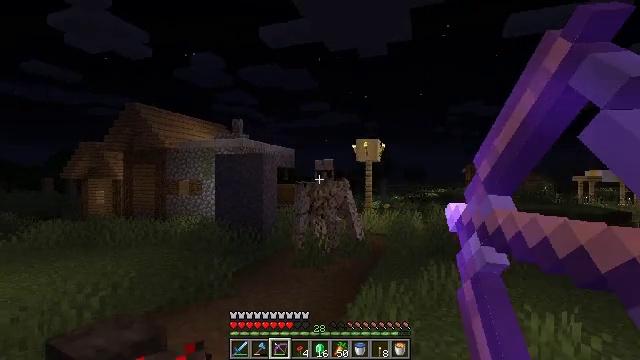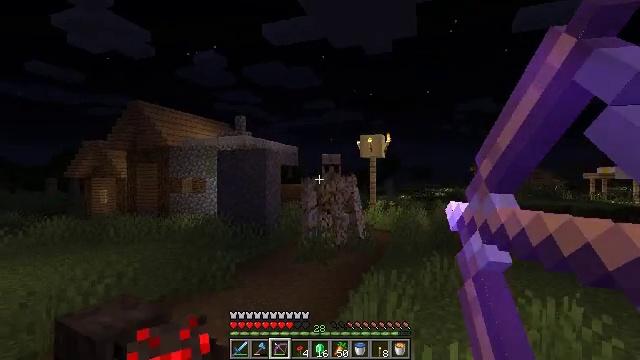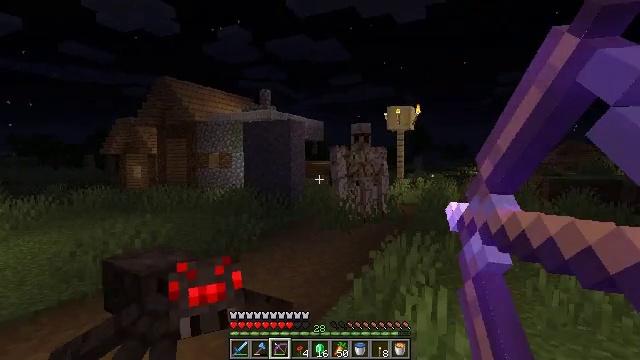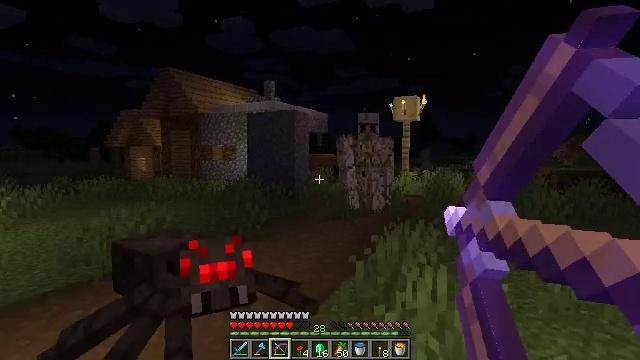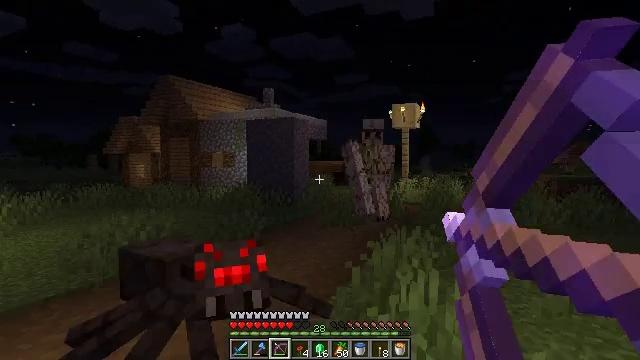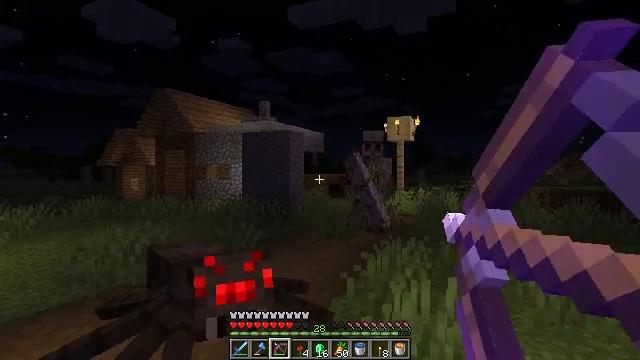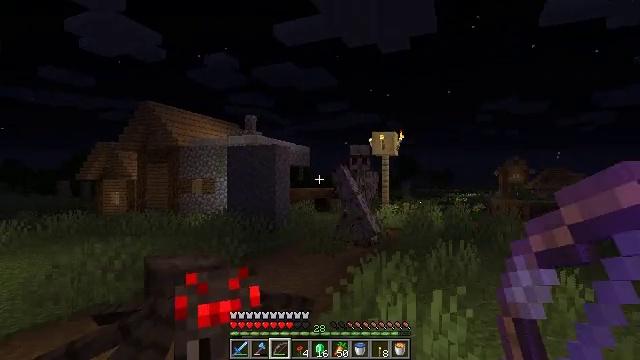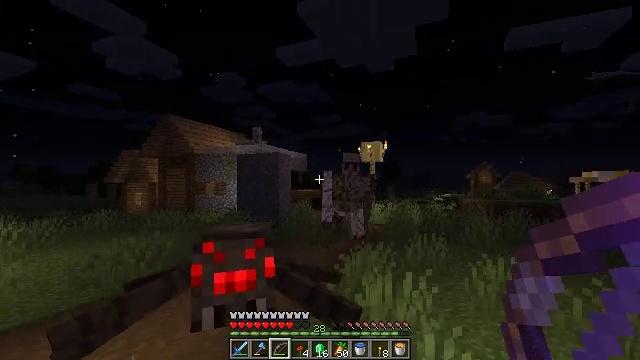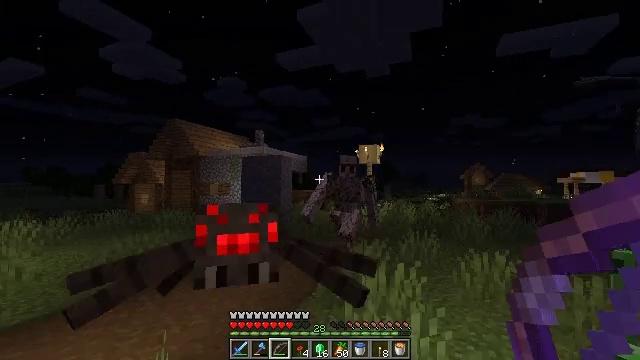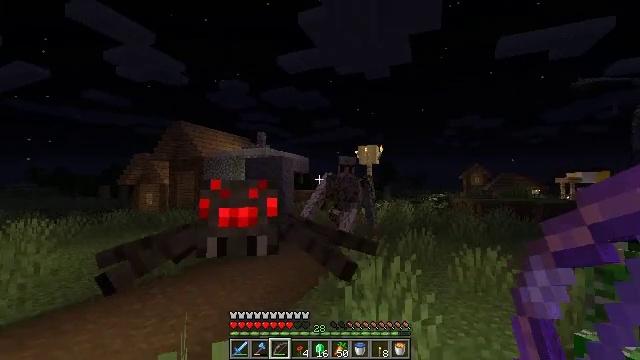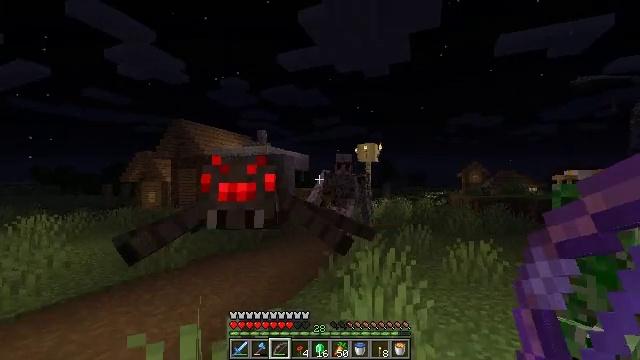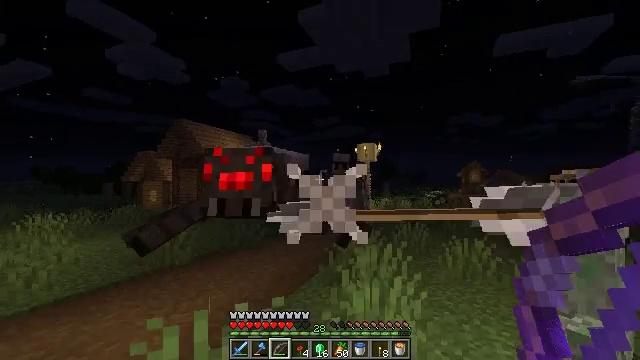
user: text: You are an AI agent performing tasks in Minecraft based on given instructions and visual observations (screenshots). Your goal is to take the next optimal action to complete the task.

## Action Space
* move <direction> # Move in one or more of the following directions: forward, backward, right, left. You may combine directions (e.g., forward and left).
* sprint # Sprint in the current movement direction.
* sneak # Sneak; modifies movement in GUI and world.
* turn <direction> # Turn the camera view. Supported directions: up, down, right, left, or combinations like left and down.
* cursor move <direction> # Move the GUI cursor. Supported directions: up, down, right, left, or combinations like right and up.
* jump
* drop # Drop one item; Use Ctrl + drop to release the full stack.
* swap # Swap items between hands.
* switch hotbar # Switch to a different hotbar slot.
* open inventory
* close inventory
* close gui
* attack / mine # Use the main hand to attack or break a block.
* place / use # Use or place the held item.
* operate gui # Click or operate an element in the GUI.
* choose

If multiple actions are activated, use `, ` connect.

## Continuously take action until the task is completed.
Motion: motion action
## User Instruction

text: Kill mobs.
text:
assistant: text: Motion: move back, use / place
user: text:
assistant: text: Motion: move back, turn left and down, use / place
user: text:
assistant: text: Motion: move back, turn down, use / place
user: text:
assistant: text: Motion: move back, turn up, use / place
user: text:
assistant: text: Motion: move back, turn up, use / place
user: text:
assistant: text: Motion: move back, turn right and up
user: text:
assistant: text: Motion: move back
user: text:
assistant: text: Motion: move back
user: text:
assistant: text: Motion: move back
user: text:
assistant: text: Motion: move back
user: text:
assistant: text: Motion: move back
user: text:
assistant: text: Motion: no_op